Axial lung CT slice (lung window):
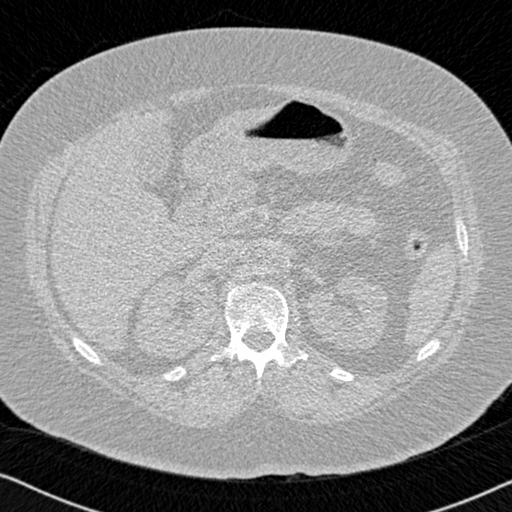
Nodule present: no